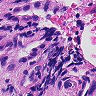
Metastatic tissue present: yes